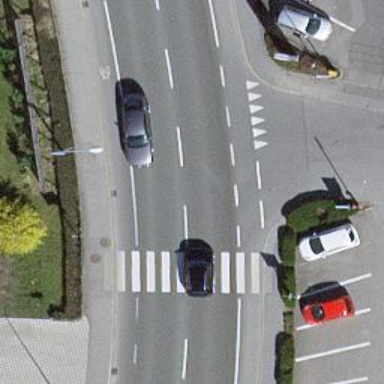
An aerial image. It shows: Primary highway with asphalt surface. There are sidewalks on both sides and advisory cycle lane.